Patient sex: M
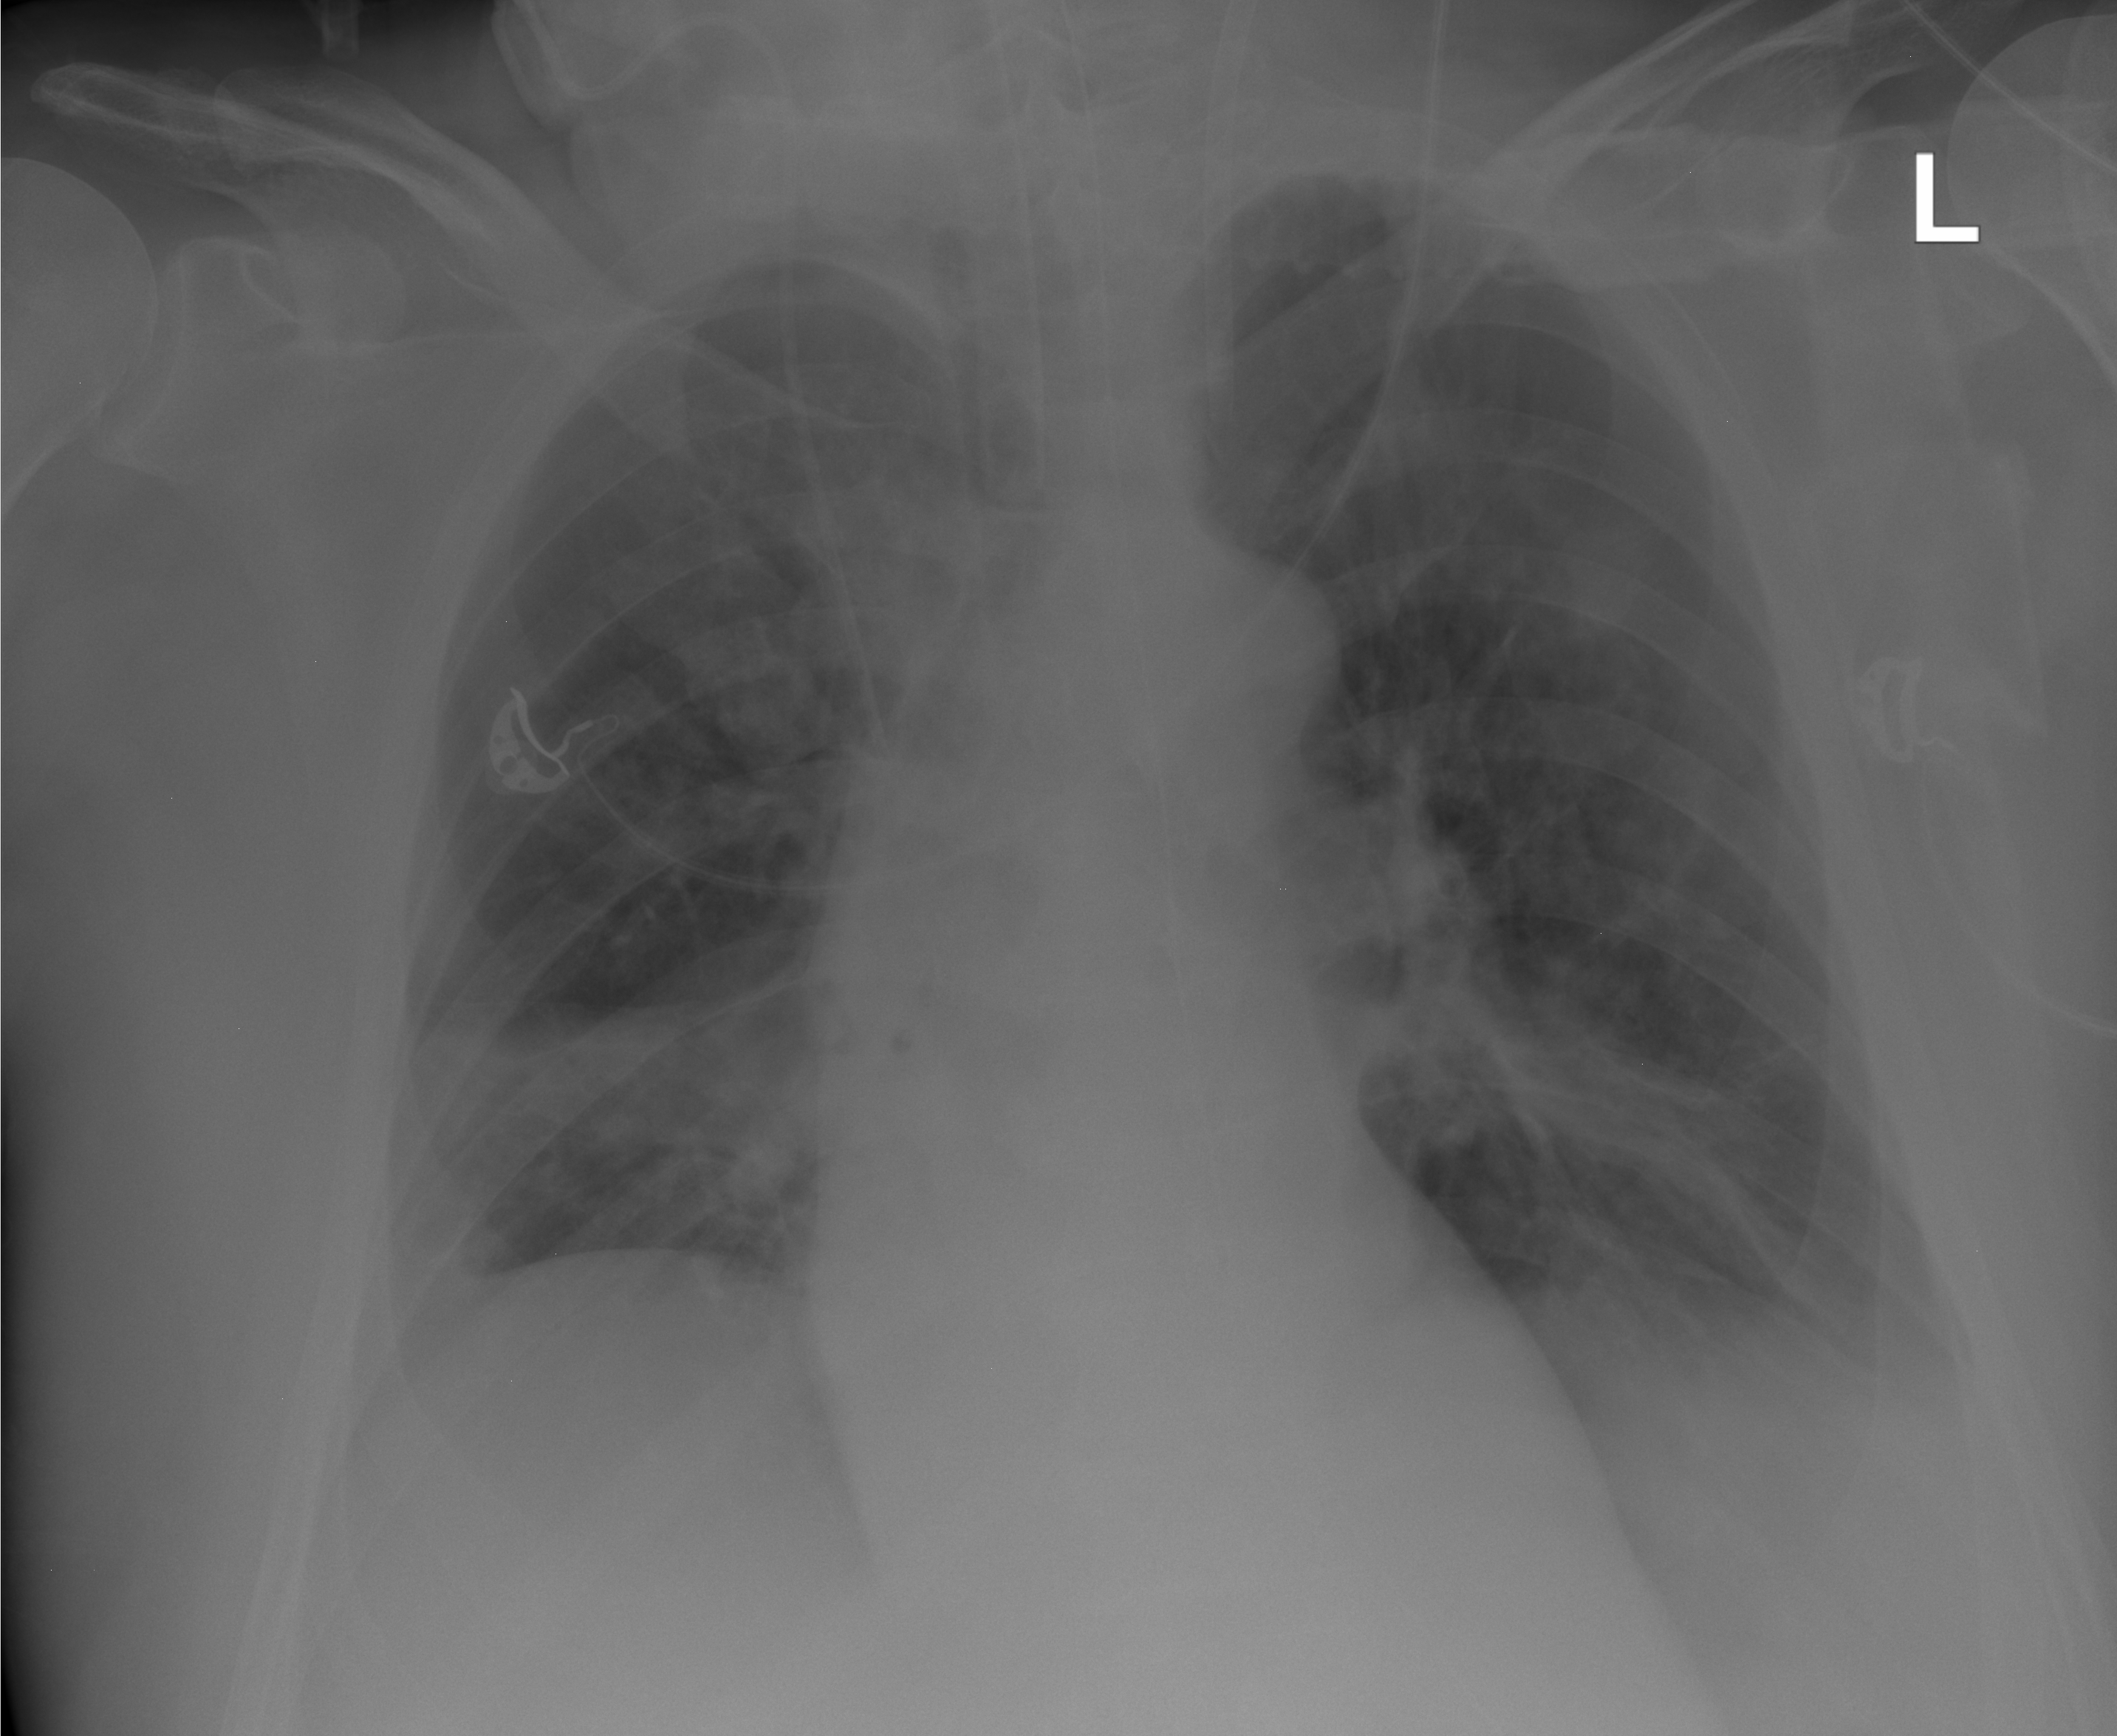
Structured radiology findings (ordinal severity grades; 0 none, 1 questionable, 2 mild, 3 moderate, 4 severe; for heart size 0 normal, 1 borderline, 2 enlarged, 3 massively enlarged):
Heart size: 1
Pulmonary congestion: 2
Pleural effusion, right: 0
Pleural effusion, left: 1
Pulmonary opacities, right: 0
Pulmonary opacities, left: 0
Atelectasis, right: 0
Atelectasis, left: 0